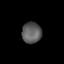
Tissue: lung
Cell type: T cells
Senescence score: 0.1813
Nuclear area (px): 397
Mean DAPI intensity: 93.368